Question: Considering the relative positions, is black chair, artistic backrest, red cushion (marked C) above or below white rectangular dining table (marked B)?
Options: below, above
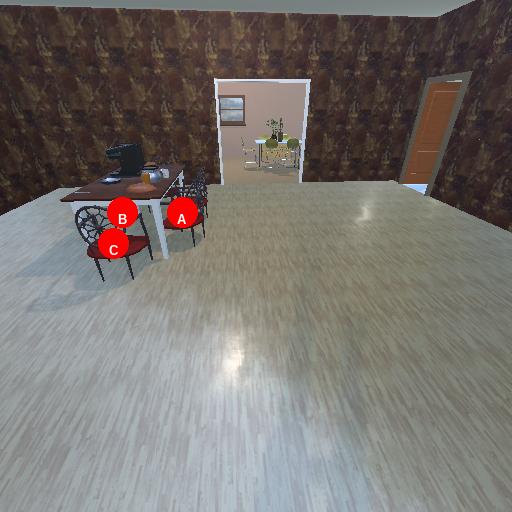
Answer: below